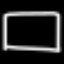
Label: square